Interaction volume radius: 5 \u00c5
Interaction volume height: 40 \u00c5
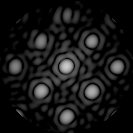
Disorder parameter: 0.05727